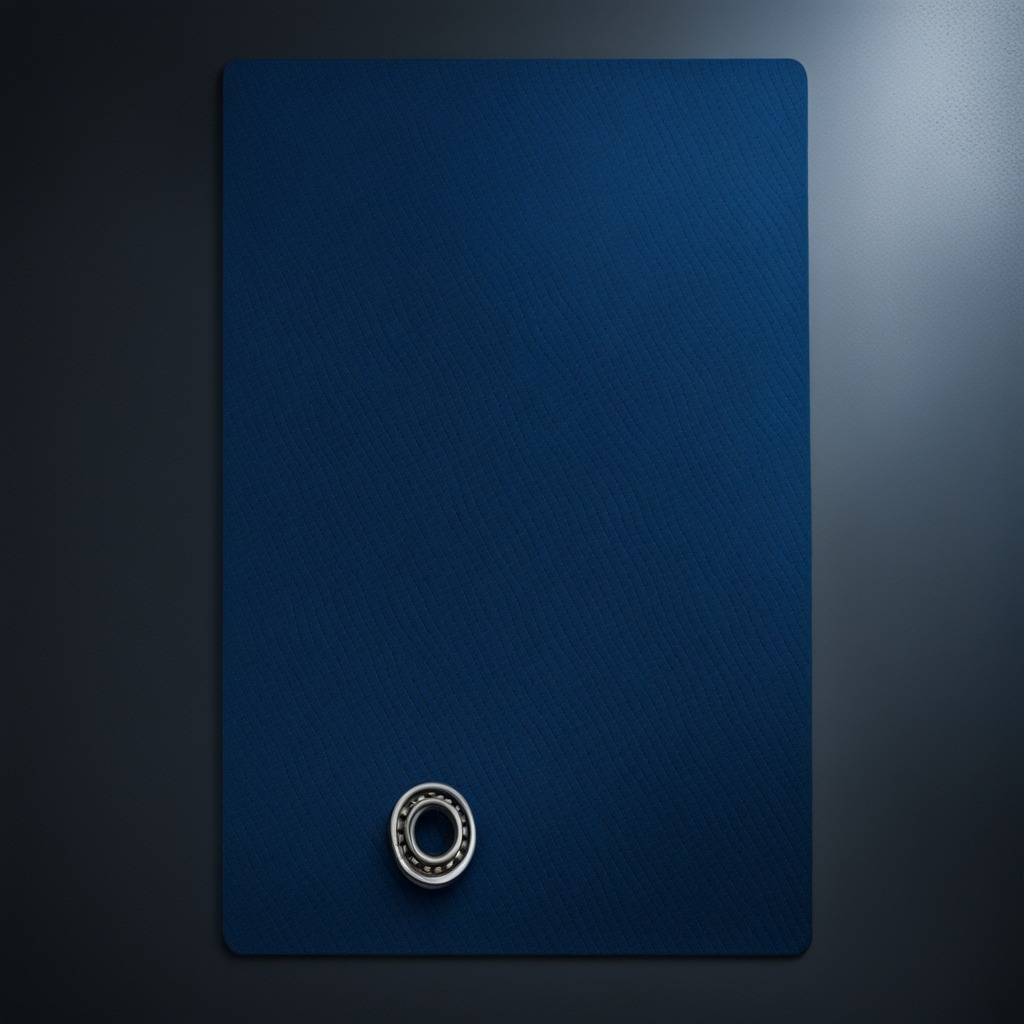
A metal ball bearing is lying on a clean granite tabletop covered with a blue rubber mat inside a workshop at night dim ambient light soft shadows worn but beneath the mat